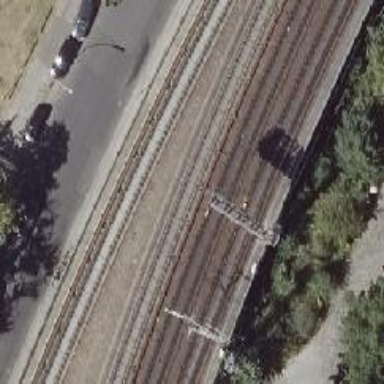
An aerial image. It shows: Railway signal.